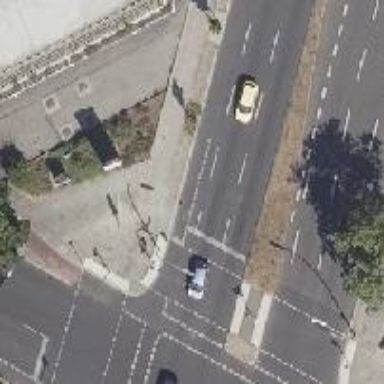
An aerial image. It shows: Road with traffic signals.